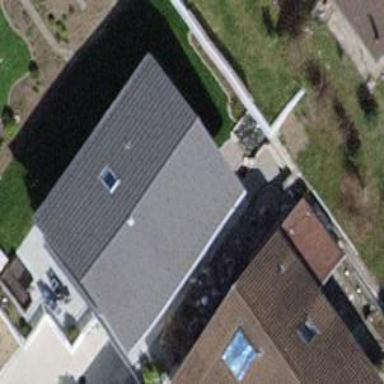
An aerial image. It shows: Small solar photovoltaic panel generator installed on roof.